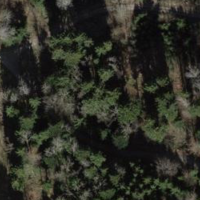
EUNIS habitat code: 44
Species observed at this site:
Angelica sylvestris